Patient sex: M
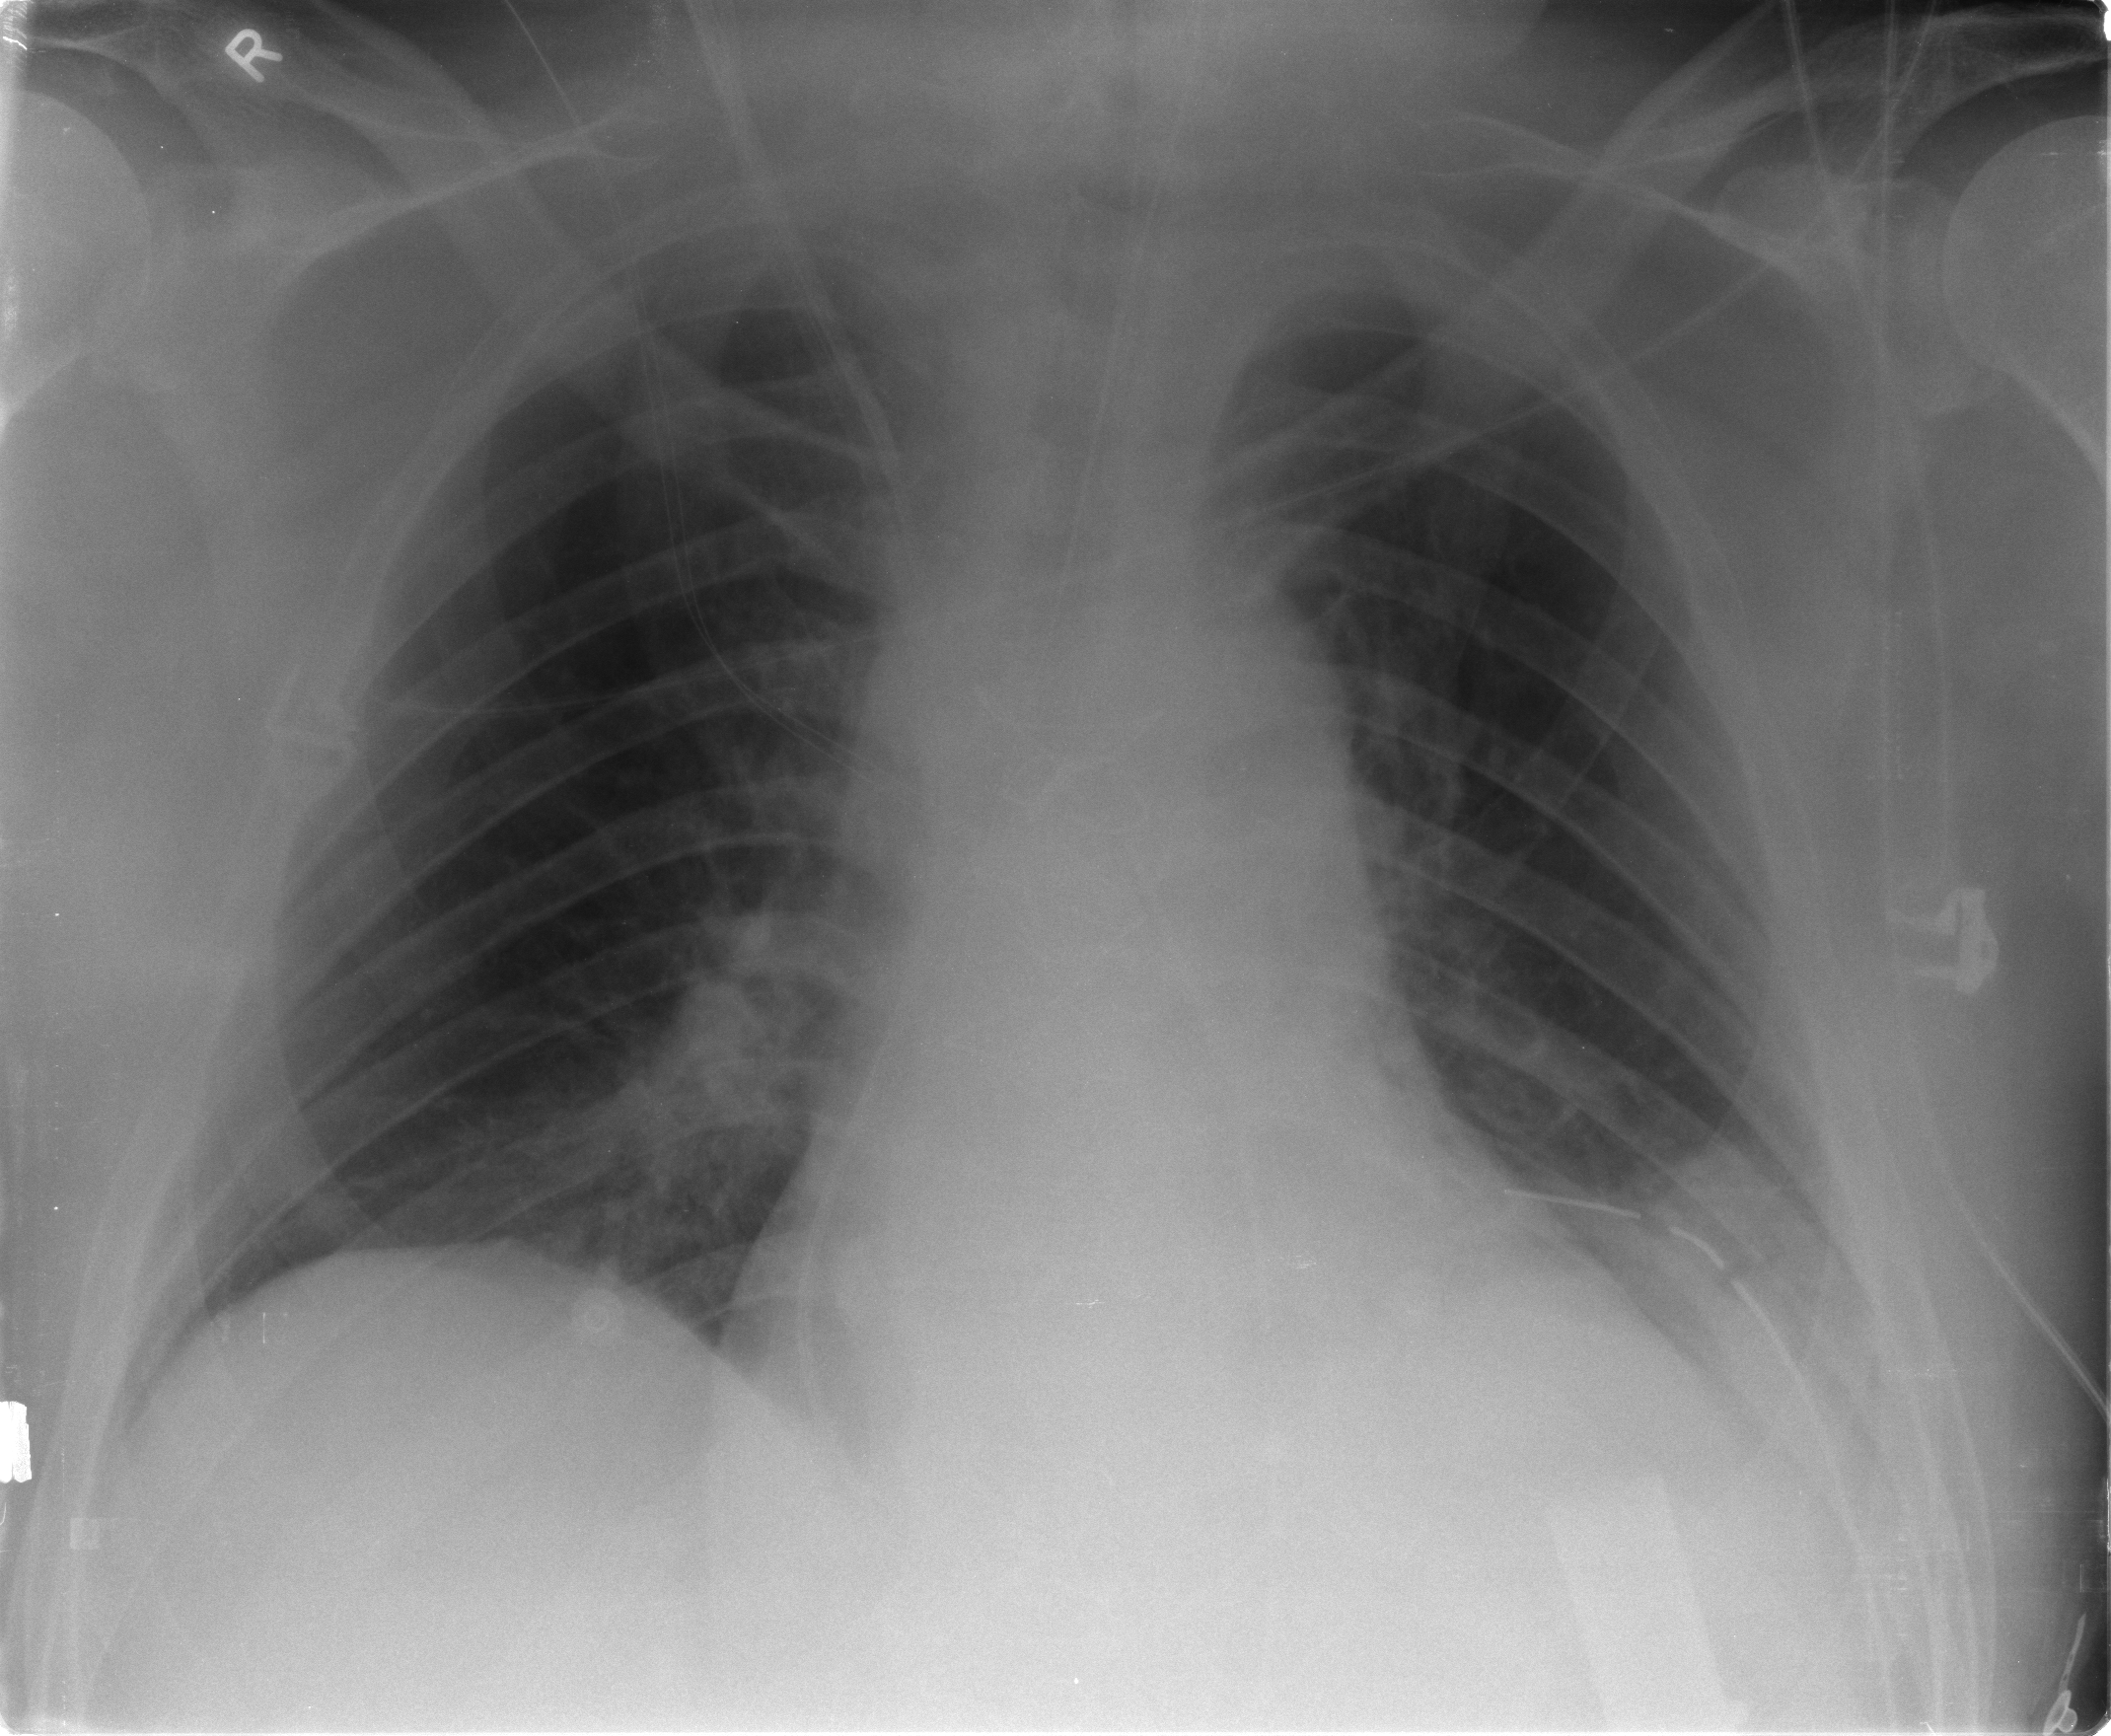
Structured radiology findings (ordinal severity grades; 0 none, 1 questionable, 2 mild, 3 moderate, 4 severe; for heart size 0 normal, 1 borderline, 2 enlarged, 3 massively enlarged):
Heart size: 0
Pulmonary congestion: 2
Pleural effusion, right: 0
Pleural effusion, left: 2
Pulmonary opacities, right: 0
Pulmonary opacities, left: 0
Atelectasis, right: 0
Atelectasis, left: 3